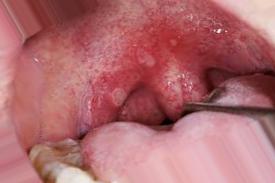
Condition: Mouth Ulcer